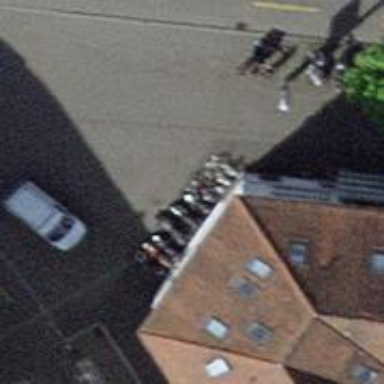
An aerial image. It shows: Motorcycle shop.